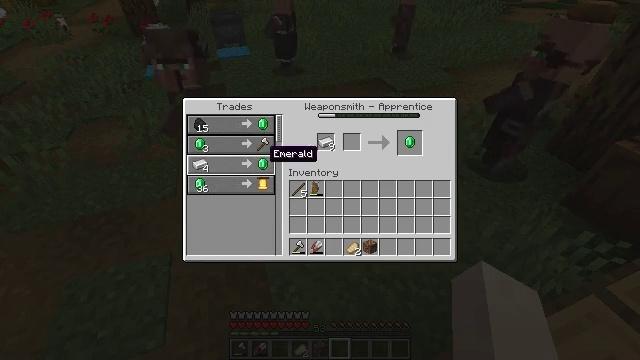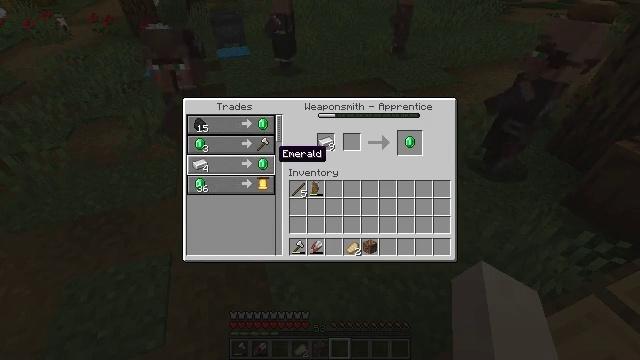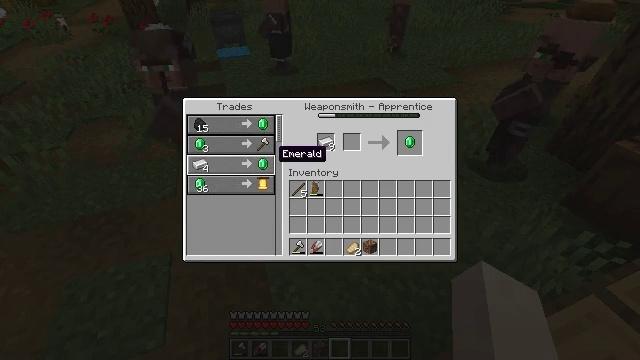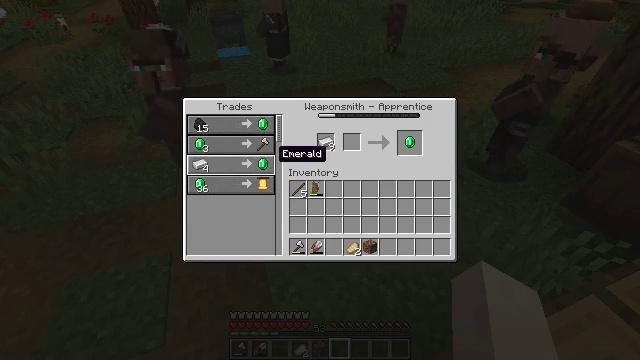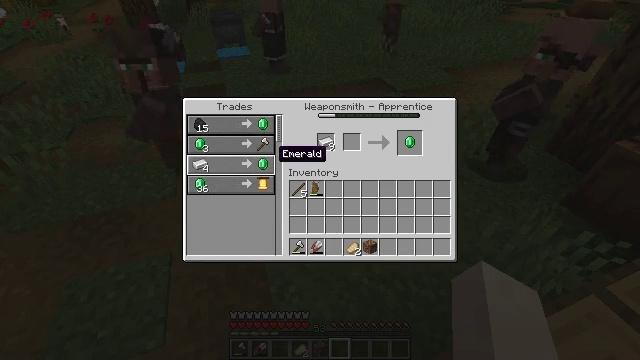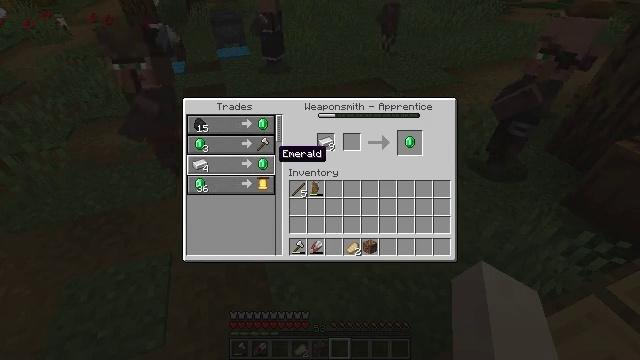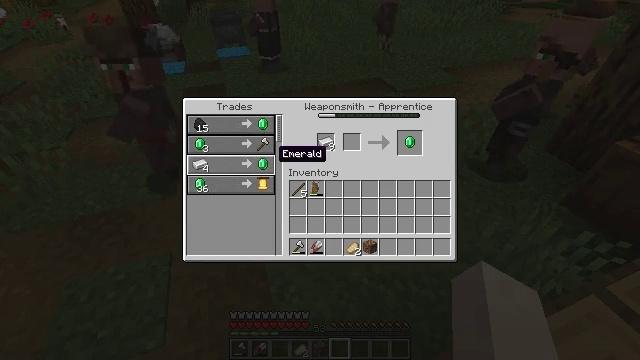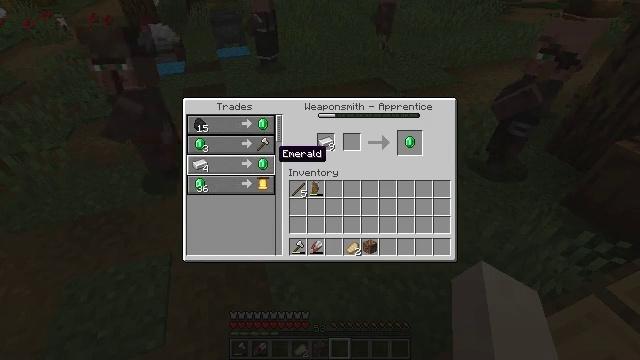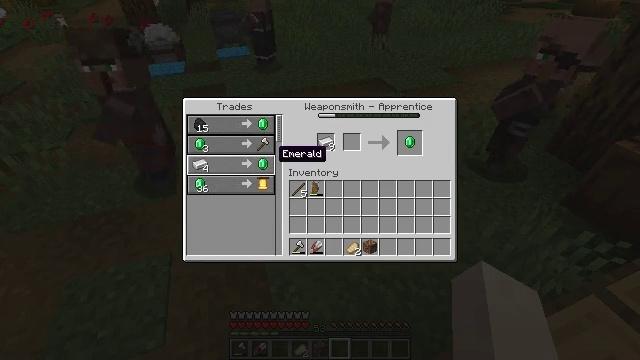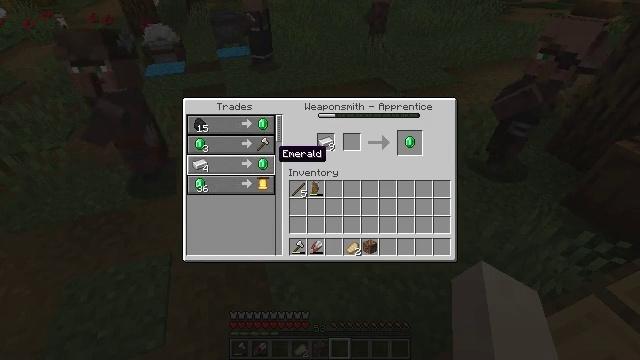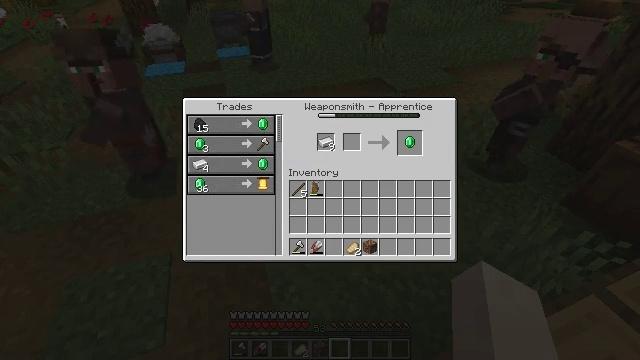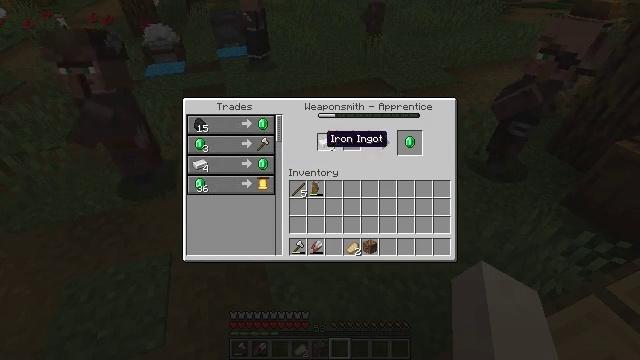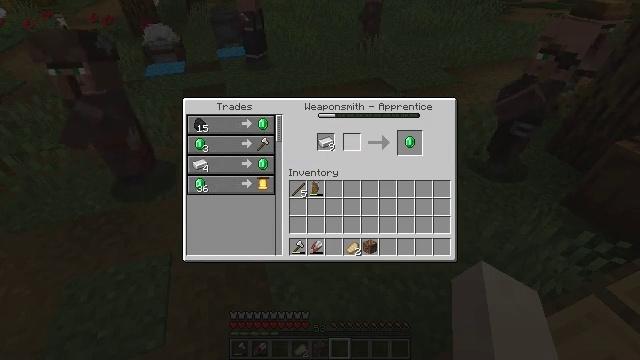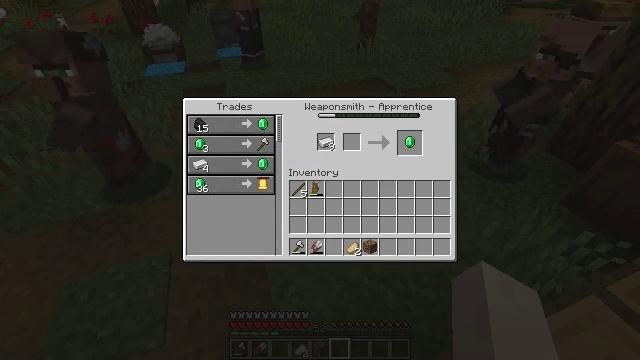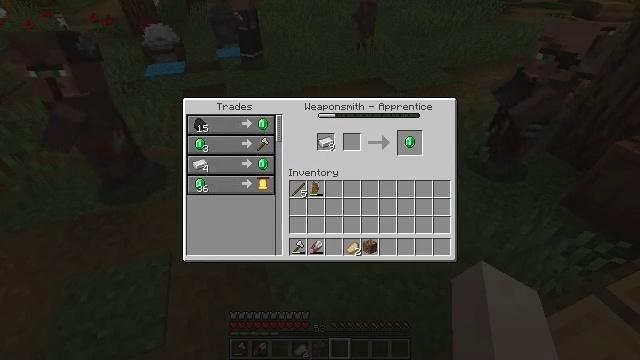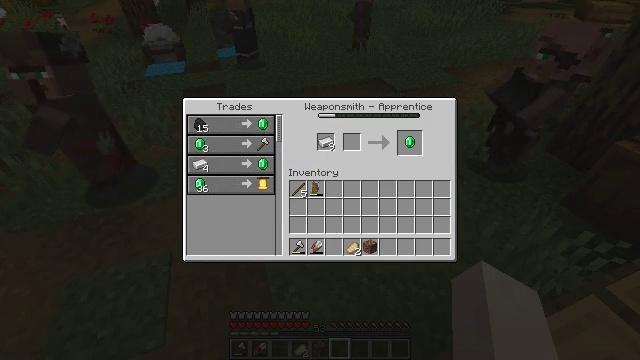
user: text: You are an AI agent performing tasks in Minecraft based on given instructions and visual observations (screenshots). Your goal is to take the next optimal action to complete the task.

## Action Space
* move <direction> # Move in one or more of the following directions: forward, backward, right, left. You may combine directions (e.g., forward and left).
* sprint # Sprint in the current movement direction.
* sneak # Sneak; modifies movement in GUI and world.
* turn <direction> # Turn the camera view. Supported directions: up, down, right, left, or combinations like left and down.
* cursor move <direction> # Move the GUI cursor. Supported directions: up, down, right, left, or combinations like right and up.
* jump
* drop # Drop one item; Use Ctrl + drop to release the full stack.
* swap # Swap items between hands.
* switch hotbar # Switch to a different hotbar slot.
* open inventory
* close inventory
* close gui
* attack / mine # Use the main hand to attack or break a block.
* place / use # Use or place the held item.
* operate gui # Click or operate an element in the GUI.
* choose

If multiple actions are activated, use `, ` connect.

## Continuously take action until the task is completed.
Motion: motion action
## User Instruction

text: Use the crafting table to make a crossbow.
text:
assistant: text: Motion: cursor move right
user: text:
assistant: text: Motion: no_op
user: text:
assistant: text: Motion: no_op
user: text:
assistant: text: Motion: no_op
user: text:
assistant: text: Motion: no_op
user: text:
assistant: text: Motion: no_op
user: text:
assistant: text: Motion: no_op
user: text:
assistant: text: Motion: no_op
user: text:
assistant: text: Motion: no_op
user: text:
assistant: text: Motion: no_op
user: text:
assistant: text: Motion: cursor move right and up
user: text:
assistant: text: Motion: cursor move right and up
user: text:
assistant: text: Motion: cursor move right
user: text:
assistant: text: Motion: no_op
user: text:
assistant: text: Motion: no_op
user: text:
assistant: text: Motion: no_op
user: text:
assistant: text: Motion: no_op
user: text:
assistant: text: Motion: no_op
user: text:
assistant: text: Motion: no_op
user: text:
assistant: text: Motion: no_op
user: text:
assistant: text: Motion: no_op
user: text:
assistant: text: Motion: no_op
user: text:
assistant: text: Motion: close inventory
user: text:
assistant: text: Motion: turn left and up, close inventory
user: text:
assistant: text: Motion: turn left and up, close inventory
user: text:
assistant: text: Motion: turn left and up, close inventory
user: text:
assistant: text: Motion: turn left and up
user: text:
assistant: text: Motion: no_op
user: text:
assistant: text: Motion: no_op
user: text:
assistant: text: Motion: move forward